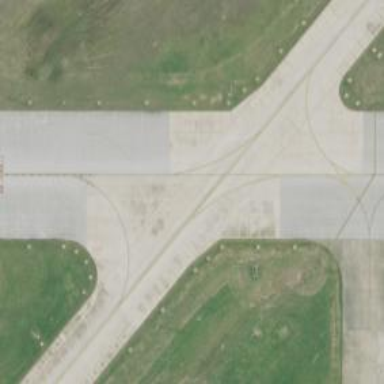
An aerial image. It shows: Image of taxiway at airport.